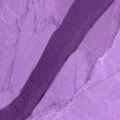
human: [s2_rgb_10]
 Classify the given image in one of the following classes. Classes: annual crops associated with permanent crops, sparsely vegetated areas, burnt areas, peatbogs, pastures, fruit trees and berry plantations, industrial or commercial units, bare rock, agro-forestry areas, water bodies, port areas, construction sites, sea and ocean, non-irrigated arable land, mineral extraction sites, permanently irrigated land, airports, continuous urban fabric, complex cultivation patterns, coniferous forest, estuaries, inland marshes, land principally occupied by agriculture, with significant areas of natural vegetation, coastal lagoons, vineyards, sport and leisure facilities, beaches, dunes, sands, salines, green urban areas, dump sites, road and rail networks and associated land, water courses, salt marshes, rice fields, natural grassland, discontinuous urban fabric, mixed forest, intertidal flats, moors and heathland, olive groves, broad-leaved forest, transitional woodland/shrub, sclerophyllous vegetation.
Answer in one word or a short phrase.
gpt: sea and ocean